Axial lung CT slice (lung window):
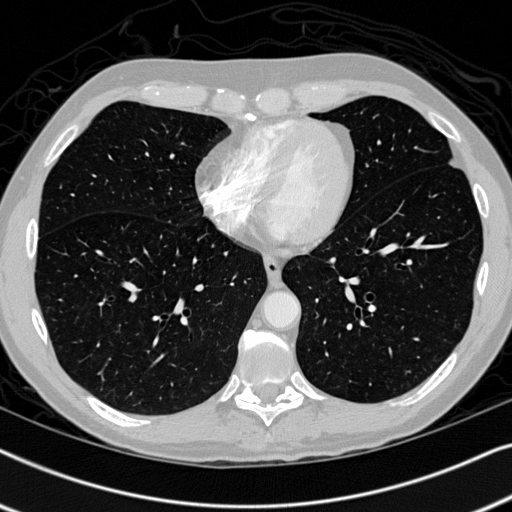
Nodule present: no